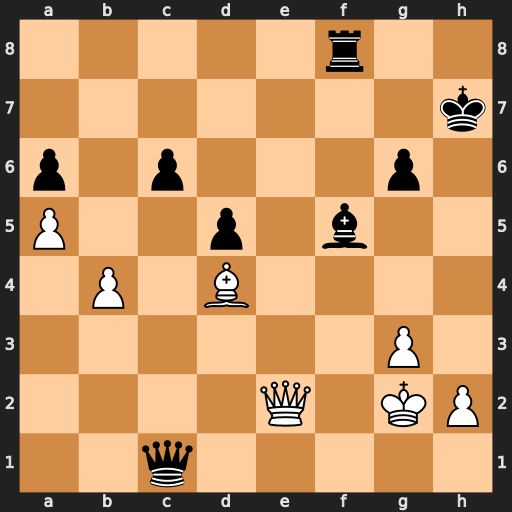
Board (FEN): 5r2/7k/p1p3p1/P2p1b2/1P1B4/6P1/4Q1KP/2q5
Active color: w
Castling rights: -
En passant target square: -
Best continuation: Qe7+ Rf7 Qxf7+